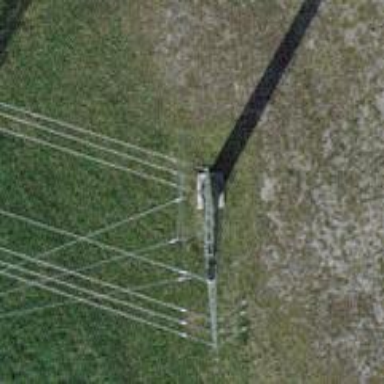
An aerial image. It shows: Three power lines with cables.